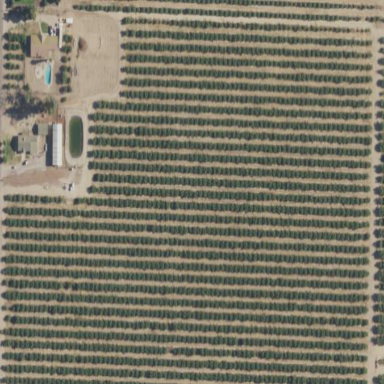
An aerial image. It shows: Vineyard growing grapes.